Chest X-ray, AP view. Patient: 52 years old, sex M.
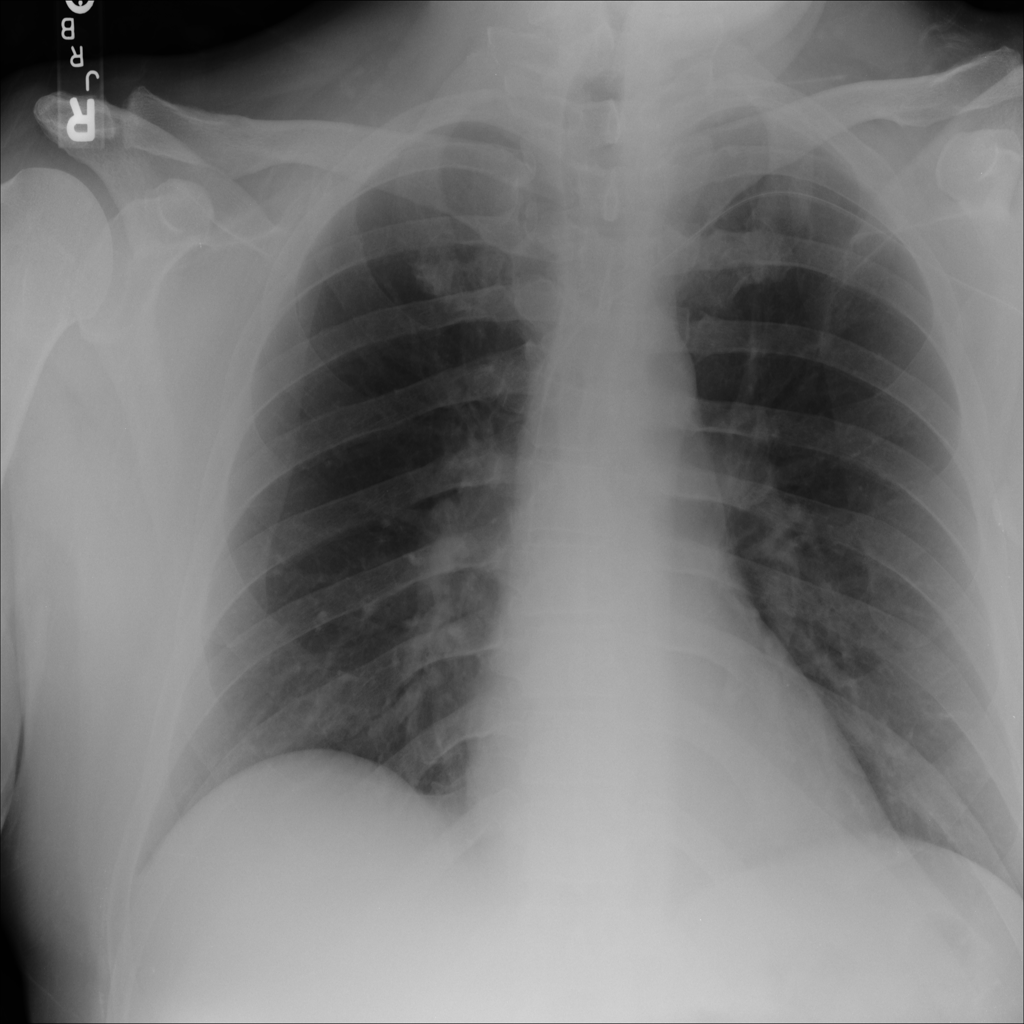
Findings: No Finding